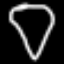
Label: diamond